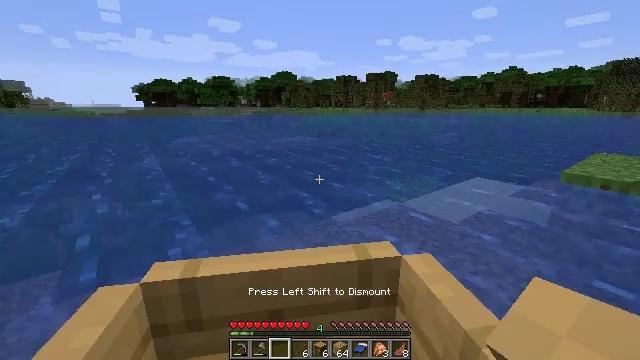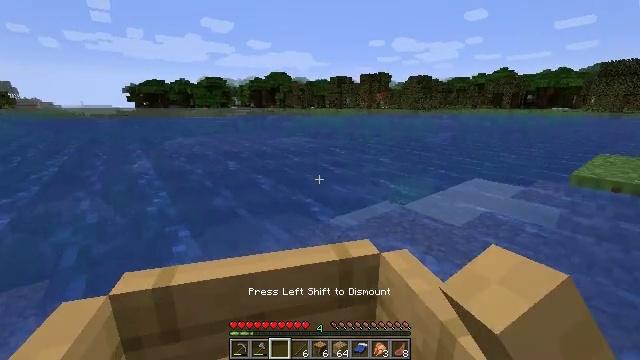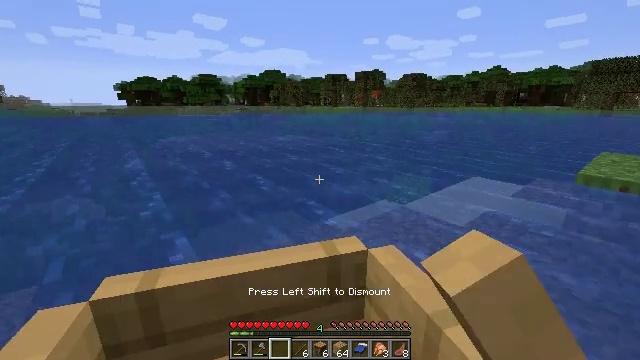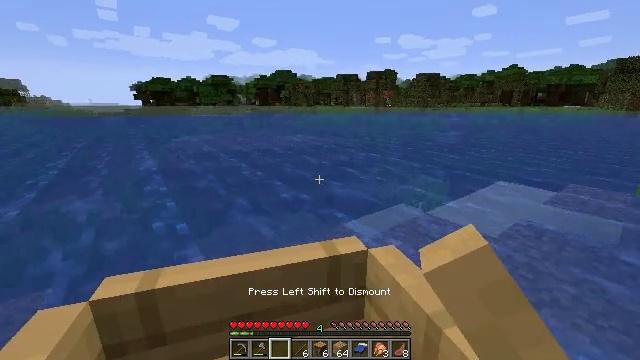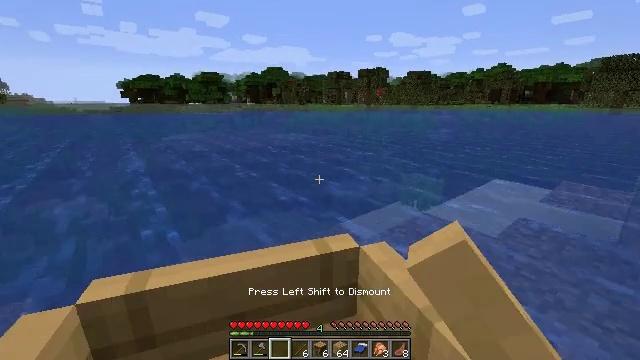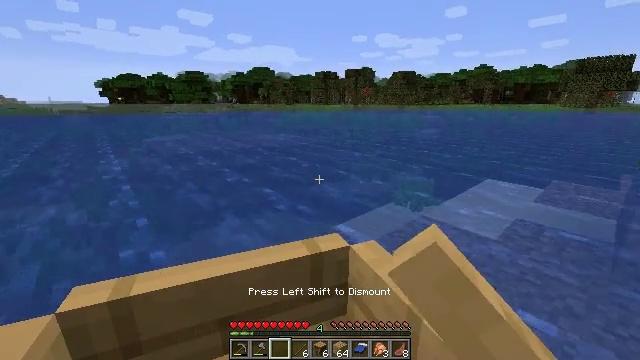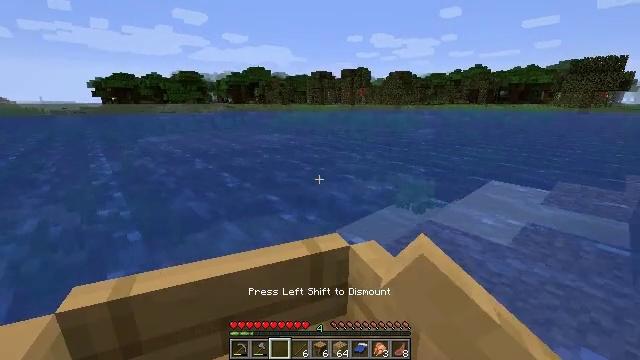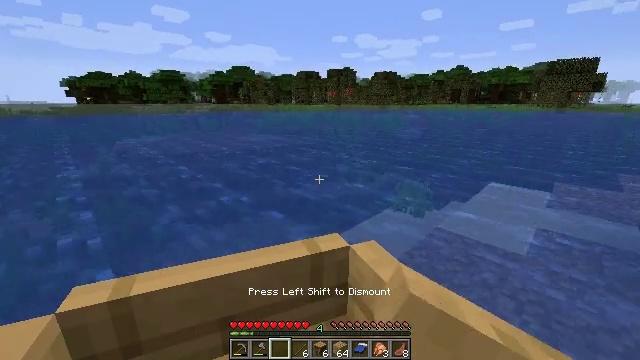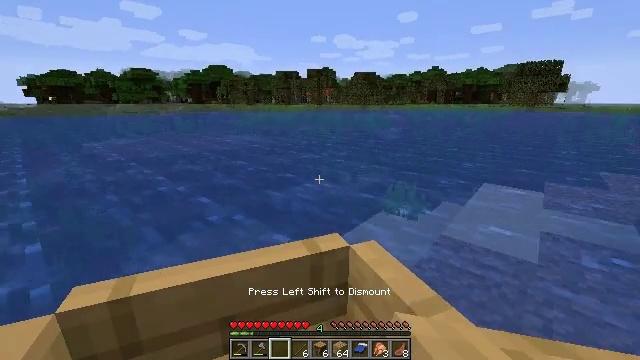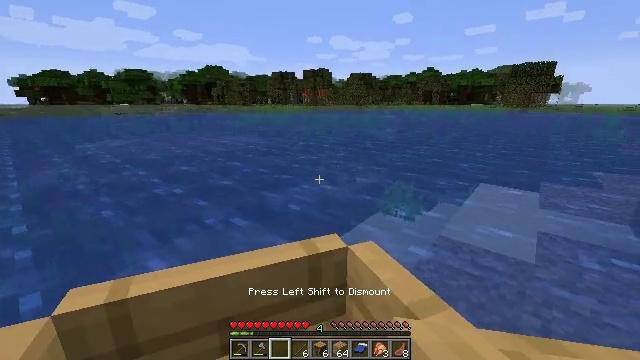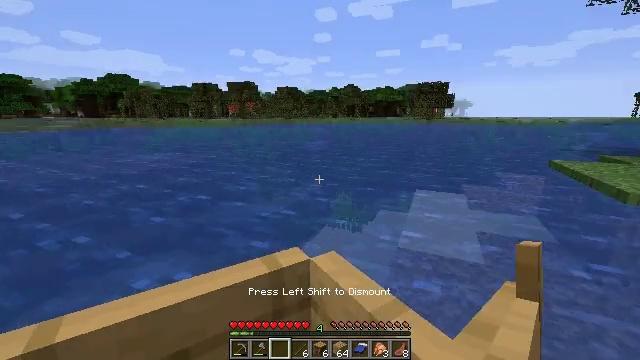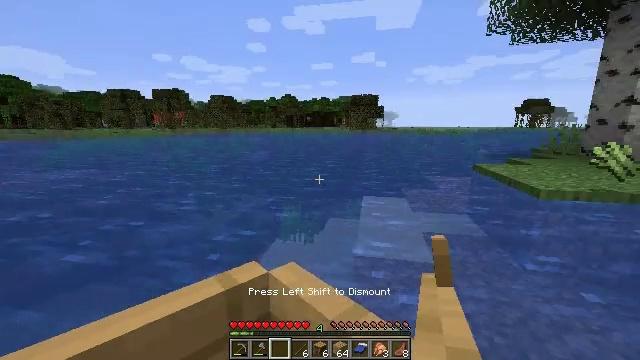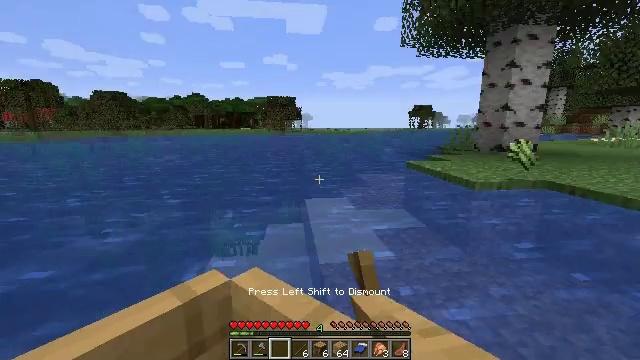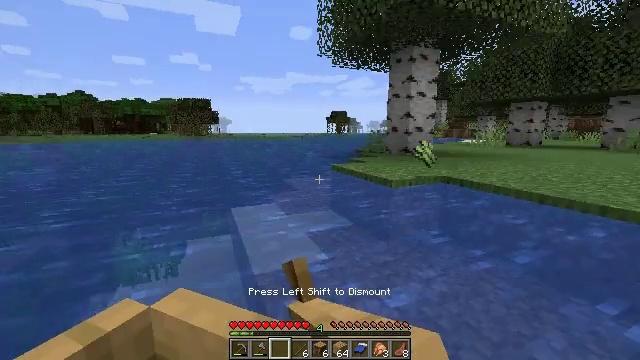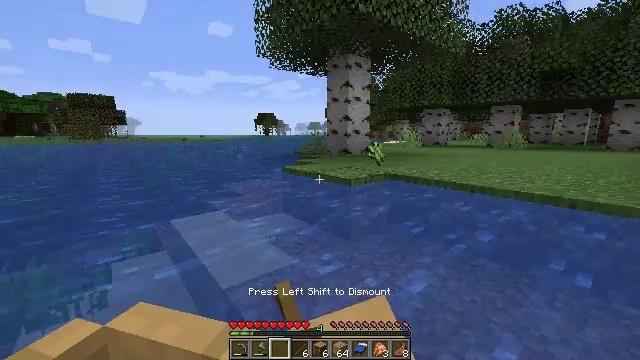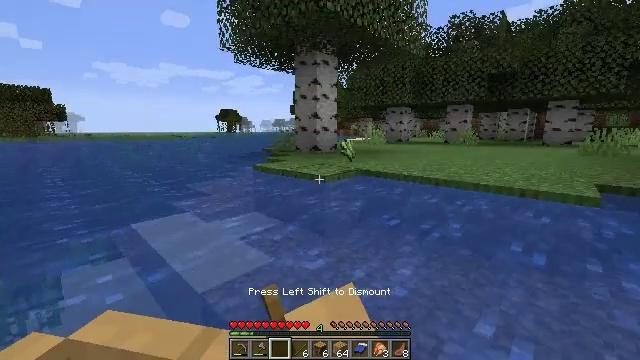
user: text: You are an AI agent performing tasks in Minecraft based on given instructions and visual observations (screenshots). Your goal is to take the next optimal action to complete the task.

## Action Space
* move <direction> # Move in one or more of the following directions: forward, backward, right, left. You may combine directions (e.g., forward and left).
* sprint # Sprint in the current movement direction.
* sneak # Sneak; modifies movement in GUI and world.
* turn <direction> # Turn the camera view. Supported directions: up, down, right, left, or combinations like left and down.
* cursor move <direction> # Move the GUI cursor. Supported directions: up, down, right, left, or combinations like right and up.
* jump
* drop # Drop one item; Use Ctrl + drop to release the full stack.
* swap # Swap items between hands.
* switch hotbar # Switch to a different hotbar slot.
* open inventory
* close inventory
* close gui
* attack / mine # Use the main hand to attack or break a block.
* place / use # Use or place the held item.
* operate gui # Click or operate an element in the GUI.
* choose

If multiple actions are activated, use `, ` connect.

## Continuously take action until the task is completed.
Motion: motion action
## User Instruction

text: Drop a lily pad.
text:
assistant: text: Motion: move forward and move right, turn right
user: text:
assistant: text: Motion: move forward and move right, turn right
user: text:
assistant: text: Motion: move forward and move right
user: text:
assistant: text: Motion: move forward and move right, turn right
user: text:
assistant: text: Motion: move forward and move right, turn right
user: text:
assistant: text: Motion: move forward and move right
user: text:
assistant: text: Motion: move forward and move right
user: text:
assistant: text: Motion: move forward and move right
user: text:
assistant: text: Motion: move forward and move right
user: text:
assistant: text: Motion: move forward and move right, turn right and up
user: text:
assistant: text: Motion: move forward and move right, turn right and up
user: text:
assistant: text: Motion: move forward and move right, turn right
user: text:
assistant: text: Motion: move forward and move right, turn right and up
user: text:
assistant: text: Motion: move right, turn right
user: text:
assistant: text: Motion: move right, turn right
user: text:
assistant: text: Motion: move right, turn right and down
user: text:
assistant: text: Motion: move right
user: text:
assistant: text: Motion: move right
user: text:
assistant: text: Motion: move right
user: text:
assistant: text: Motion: move right, turn left
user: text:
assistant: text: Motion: move right, turn left
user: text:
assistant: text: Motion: move forward and move right, turn left
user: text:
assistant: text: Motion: move forward and move right, turn left
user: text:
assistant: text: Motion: move forward and move right, turn left
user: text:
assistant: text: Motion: move forward and move right, turn left
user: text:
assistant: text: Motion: move forward and move right, turn left
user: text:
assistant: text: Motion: move forward and move right, turn left
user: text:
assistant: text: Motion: move forward, turn left
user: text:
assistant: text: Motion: move forward, turn left
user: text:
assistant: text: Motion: move forward, turn left